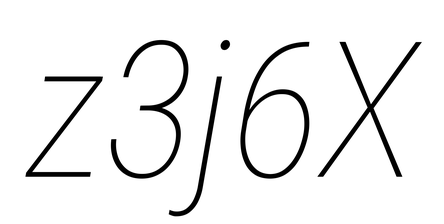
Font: Roboto-Italic_Condensed_Thin_Italic